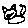
Label: cat